Field crop: maize
Growth stage: 2
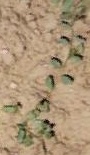
Species: convolvulus